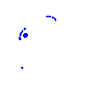
Particle: electron